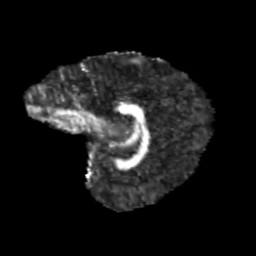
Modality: FA
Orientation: sagittal
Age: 10
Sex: female
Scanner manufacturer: siemens
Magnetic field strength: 3 T
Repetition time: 3.8 s
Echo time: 0.07 s